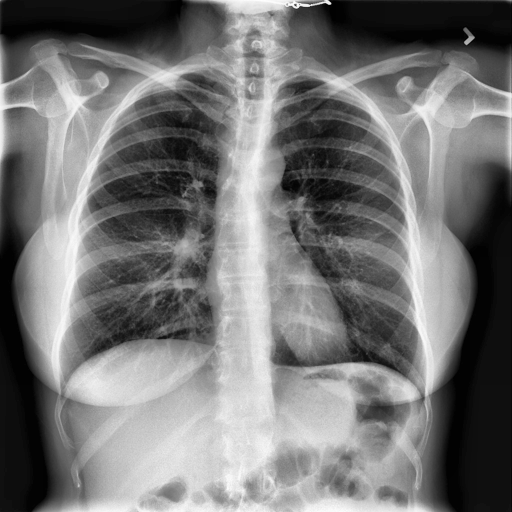
Finding: NORMAL